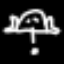
Label: frog